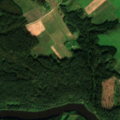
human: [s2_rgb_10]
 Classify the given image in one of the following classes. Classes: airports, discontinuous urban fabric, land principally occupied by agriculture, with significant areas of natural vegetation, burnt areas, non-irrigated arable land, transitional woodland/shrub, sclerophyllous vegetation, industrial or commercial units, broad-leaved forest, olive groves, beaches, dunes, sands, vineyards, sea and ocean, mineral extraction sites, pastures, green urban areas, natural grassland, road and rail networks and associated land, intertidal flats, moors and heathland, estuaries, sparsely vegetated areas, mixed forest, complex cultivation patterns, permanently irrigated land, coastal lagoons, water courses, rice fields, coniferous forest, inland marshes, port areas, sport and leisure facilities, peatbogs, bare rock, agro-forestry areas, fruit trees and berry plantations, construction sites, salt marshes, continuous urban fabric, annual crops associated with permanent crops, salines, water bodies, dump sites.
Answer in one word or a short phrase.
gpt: non-irrigated arable land, complex cultivation patterns, coniferous forest, mixed forest, water courses